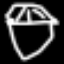
Label: diamond